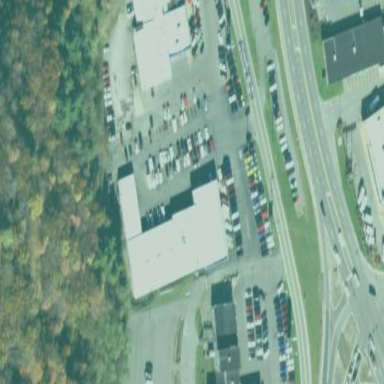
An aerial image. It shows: Car shop building.